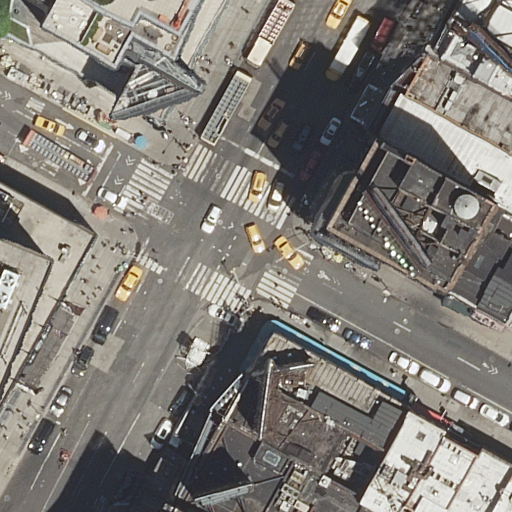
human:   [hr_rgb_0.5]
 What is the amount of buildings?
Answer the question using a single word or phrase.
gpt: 13

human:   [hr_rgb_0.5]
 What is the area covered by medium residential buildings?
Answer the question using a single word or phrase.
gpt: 1400m2

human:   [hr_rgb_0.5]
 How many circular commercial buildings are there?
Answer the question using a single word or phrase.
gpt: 0

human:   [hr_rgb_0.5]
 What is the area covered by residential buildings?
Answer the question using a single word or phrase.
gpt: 7169m2

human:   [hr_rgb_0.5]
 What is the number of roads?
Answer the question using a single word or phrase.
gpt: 4

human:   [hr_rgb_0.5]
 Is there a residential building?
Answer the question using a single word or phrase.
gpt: yes

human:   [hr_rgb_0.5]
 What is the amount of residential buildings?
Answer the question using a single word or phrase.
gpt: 12

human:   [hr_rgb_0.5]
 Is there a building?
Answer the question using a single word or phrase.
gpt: yes

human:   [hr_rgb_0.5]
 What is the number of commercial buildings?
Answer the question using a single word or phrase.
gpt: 1

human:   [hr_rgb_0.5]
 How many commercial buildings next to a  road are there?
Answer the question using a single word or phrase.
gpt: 1

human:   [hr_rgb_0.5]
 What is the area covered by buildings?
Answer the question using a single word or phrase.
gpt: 7186m2

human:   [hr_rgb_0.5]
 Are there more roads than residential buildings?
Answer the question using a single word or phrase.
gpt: no

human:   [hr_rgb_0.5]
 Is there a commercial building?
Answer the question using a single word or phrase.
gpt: yes

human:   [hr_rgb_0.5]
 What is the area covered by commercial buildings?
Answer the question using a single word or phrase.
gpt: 17m2

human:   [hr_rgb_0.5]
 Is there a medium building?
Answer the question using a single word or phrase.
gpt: yes

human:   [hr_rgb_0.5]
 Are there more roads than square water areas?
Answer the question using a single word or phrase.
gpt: yes

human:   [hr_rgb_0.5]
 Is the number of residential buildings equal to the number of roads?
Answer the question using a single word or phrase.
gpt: no

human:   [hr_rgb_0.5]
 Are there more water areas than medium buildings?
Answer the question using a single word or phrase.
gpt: no

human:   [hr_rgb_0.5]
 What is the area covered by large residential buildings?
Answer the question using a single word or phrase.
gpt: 5682m2

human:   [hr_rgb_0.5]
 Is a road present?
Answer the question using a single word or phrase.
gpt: yes

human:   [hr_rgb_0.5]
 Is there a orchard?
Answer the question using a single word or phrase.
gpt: no

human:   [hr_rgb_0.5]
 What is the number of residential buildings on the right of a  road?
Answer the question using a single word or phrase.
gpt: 10

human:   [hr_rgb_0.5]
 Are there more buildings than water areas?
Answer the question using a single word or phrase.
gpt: yes

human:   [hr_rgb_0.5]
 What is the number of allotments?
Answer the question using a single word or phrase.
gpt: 0

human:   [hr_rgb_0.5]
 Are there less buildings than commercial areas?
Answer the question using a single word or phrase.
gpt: no

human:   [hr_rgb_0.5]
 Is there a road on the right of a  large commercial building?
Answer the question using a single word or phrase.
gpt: no

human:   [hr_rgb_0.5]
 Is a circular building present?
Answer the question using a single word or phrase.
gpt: no

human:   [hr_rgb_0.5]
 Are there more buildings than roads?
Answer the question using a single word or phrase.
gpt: yes

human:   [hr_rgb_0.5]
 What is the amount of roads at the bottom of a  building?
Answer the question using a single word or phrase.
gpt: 4

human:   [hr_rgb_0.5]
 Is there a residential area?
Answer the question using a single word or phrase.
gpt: no

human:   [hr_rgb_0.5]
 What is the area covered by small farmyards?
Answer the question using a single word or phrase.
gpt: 0m2

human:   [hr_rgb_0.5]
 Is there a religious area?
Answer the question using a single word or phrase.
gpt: no

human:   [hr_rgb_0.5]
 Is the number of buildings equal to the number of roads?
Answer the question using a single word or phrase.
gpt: no

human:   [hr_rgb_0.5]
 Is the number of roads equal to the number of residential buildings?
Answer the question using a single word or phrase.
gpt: no

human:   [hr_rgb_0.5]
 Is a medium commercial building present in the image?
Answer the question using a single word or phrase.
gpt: no

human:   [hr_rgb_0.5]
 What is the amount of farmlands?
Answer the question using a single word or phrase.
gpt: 0

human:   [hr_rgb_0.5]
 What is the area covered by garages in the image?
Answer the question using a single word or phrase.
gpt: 0m2

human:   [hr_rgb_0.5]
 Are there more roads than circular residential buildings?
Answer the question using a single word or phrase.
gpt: yes

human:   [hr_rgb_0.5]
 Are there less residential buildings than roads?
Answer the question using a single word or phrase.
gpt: no

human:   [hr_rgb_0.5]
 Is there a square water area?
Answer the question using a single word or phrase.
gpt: no

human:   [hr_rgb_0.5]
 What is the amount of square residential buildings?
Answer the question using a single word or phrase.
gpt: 0

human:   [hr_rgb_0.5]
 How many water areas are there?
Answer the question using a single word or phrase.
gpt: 0

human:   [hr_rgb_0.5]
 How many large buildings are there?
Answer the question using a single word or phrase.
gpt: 5

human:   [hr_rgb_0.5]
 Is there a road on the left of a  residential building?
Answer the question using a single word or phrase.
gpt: yes

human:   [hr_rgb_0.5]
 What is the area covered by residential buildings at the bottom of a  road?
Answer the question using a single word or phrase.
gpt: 6416m2

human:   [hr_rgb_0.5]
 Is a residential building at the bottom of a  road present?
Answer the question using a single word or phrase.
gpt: yes

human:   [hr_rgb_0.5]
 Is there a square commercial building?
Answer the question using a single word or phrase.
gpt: no

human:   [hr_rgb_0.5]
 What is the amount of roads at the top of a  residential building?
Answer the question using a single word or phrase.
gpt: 4

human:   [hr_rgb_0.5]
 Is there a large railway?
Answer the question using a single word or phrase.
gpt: no

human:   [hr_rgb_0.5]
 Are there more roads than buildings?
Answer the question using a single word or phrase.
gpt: no

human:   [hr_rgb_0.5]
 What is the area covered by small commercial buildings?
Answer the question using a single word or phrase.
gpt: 17m2

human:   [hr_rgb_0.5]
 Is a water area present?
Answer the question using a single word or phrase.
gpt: no

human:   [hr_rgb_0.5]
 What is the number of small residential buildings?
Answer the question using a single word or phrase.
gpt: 2

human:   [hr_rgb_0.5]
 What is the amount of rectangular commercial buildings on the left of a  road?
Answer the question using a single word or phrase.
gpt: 1

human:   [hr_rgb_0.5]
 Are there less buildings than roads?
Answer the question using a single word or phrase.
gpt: no

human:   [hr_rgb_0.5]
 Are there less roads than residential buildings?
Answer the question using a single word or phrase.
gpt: yes

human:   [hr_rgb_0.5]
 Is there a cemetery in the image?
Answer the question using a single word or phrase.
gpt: no

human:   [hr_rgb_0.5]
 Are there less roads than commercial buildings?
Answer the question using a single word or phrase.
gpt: no

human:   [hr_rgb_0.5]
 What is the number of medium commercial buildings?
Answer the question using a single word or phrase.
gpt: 0

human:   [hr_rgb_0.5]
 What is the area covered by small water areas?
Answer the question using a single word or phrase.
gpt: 0m2

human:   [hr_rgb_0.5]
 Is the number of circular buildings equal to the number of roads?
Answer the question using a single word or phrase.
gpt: no

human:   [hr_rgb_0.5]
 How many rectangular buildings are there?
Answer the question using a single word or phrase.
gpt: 10

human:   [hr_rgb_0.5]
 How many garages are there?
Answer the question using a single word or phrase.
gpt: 0

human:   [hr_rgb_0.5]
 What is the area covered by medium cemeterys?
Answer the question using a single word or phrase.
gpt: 0m2